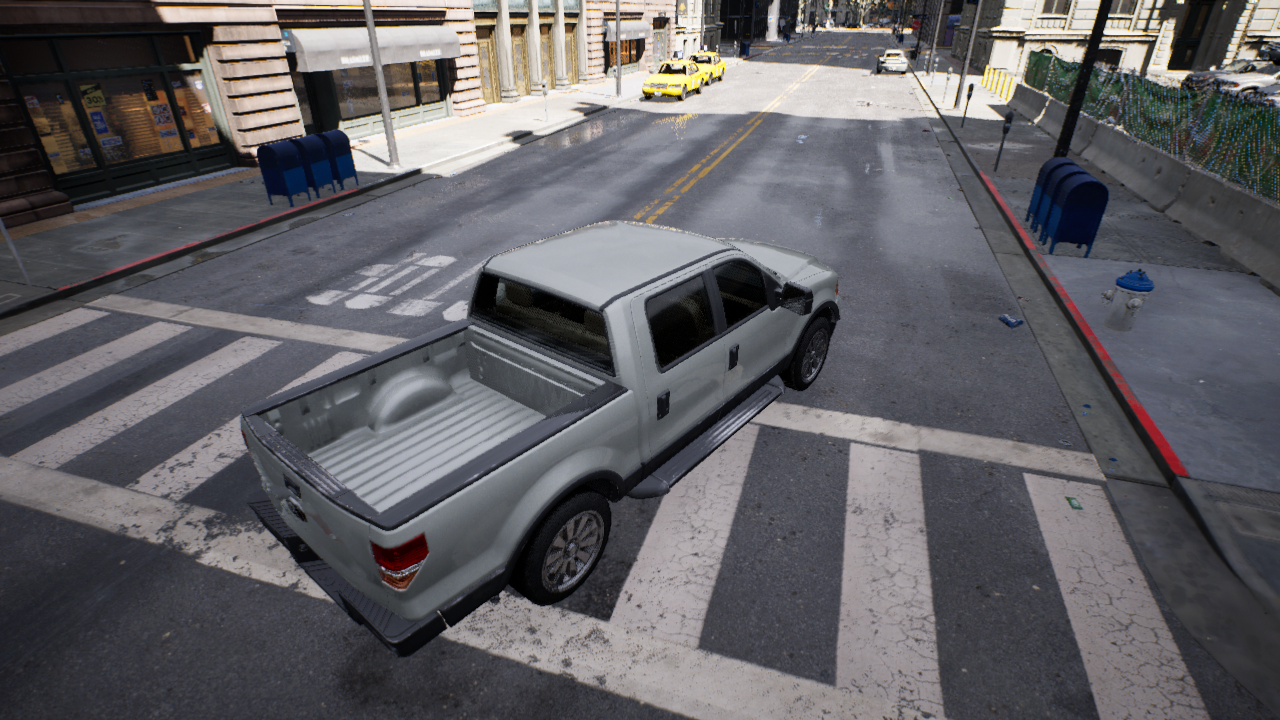
Venue: intersection
Lighting: clear day
Vehicle rig: pickup